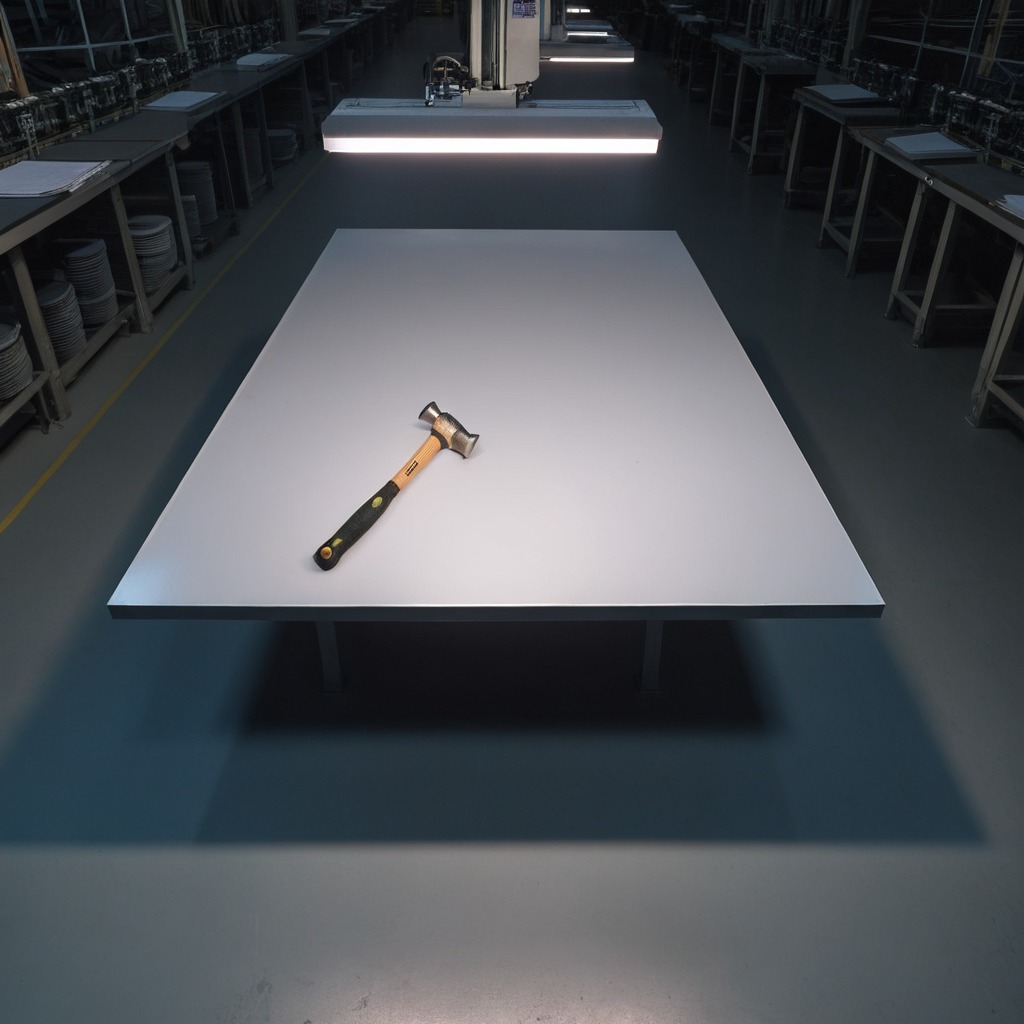
A hammer lies on the tabletop.